Question: I have got an application where I need to draw random number of points at random locations in the activity. Then I need to move those points at any direction too like steroids. How can I do that? Please see image below.

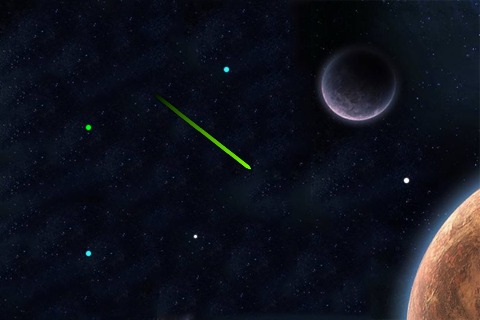
Answer: Hav look at <URL>
In onDraw method create a Random object seeding it with width and height of screen and draw points on those points as many time as you want
And onTouchevent() check the method in link change the position of these points